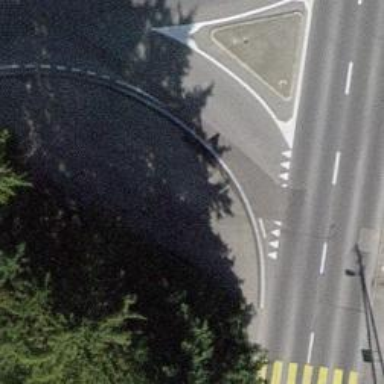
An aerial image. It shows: Tertiary road with asphalt surface designated for bus service.